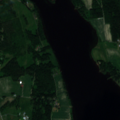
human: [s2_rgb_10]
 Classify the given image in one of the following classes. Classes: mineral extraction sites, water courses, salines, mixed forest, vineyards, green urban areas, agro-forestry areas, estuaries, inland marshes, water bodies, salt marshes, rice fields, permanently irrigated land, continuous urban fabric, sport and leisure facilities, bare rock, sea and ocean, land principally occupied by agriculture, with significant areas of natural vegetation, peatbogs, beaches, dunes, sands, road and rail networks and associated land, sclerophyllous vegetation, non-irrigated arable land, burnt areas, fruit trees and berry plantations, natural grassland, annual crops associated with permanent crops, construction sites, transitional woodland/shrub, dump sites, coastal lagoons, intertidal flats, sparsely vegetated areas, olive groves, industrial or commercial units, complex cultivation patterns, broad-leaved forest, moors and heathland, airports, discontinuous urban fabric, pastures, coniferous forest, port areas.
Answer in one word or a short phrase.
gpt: non-irrigated arable land, land principally occupied by agriculture, with significant areas of natural vegetation, mixed forest, transitional woodland/shrub, water bodies